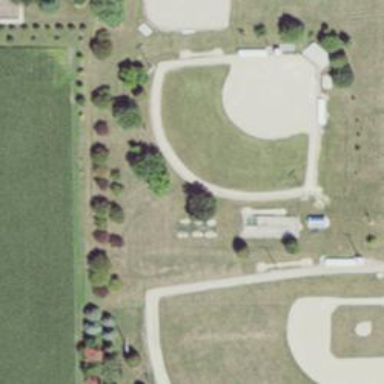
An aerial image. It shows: Softball pitch for leisure land activities.